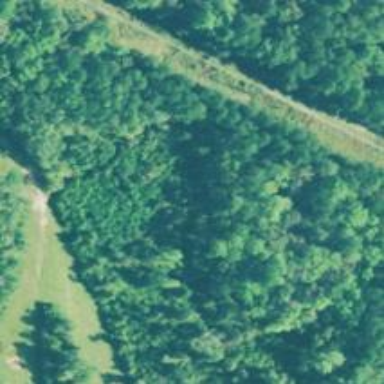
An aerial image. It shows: Mixed woodland area with various types of leaves.